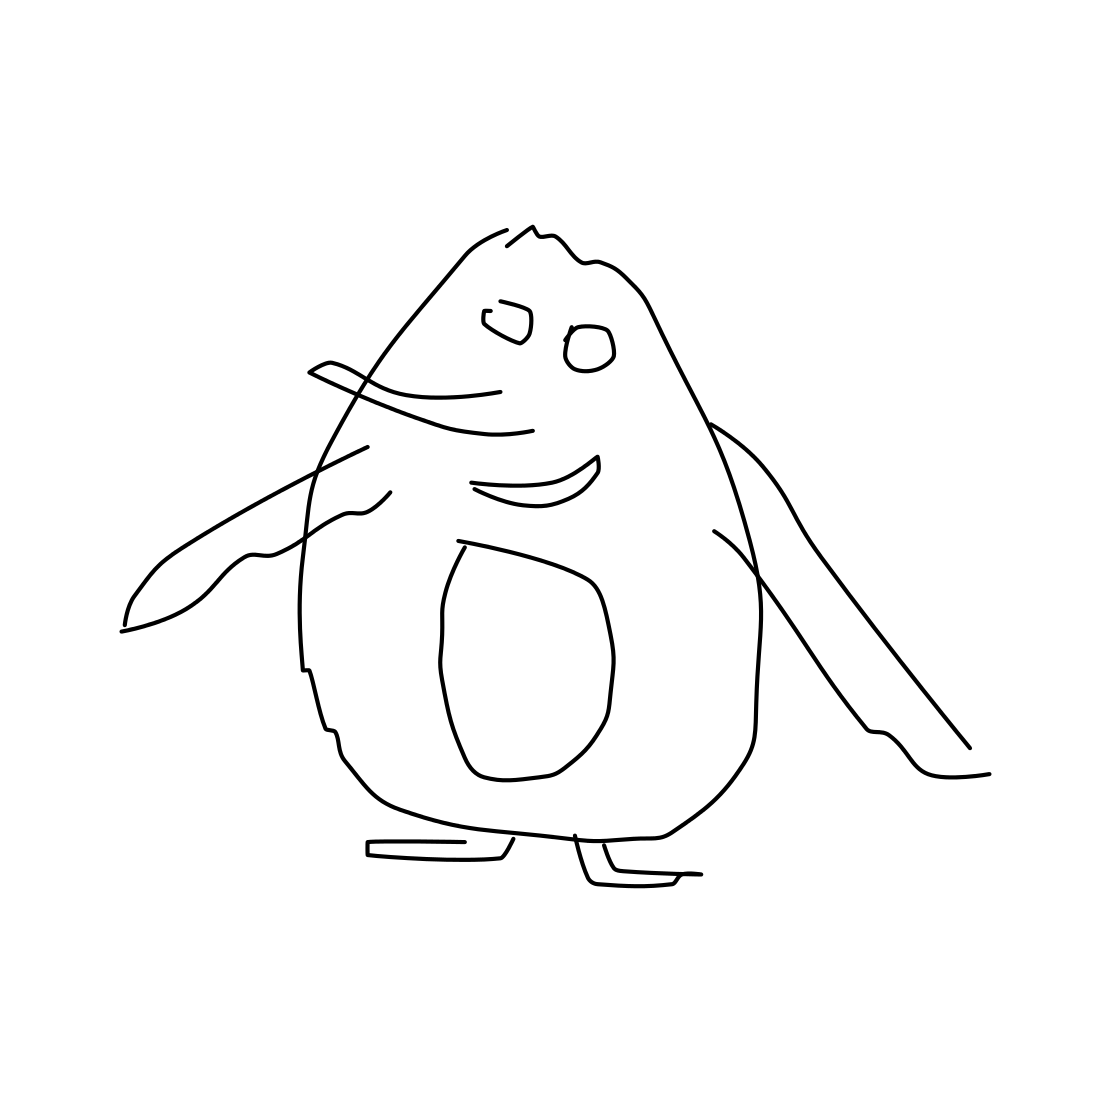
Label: penguin